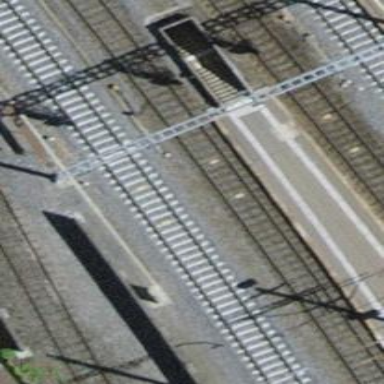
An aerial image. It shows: Railway signal.